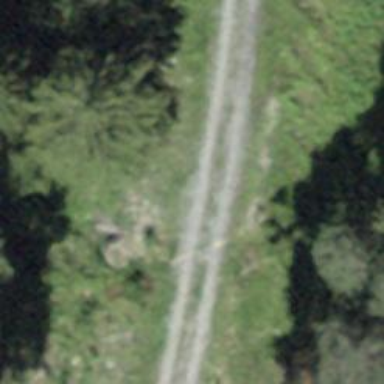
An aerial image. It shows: Track with grade 4 track type.